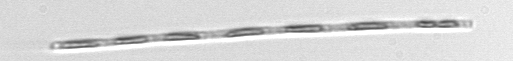
Label: Leptocylindrus